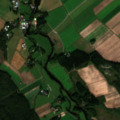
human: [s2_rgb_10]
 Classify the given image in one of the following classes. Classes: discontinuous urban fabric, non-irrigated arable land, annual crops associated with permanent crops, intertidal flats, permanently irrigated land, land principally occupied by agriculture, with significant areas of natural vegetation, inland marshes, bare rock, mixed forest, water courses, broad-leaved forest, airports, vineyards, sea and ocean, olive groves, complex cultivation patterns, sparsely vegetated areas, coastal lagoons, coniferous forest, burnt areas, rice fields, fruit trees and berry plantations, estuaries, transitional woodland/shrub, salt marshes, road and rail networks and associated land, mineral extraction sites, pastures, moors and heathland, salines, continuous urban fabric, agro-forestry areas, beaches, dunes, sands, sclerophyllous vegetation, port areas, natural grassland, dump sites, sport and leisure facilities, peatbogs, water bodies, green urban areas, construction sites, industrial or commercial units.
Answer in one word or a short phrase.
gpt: non-irrigated arable land, land principally occupied by agriculture, with significant areas of natural vegetation, coniferous forest, mixed forest